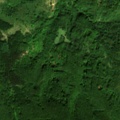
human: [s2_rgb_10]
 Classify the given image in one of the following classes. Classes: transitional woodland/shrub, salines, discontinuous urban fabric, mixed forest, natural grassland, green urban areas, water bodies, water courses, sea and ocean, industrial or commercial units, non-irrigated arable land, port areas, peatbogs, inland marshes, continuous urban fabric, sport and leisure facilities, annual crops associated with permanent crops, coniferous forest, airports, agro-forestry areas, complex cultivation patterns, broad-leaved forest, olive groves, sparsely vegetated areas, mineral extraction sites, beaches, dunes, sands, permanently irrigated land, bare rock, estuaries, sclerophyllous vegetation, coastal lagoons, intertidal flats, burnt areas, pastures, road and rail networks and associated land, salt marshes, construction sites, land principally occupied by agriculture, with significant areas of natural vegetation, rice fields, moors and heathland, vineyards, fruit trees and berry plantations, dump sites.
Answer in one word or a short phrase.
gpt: broad-leaved forest, coniferous forest, transitional woodland/shrub